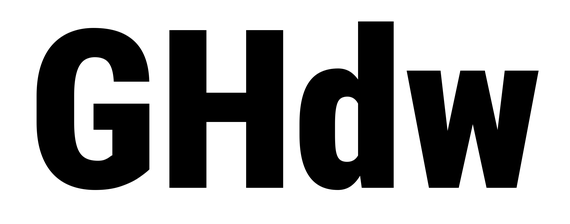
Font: Roboto_Condensed_Black